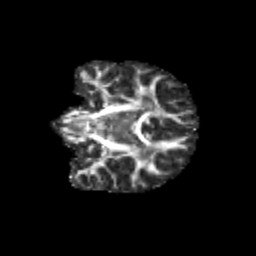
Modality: FA
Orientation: coronal
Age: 13
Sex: female
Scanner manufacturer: siemens
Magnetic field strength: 3 T
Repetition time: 3.8 s
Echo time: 0.07 s